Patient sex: M
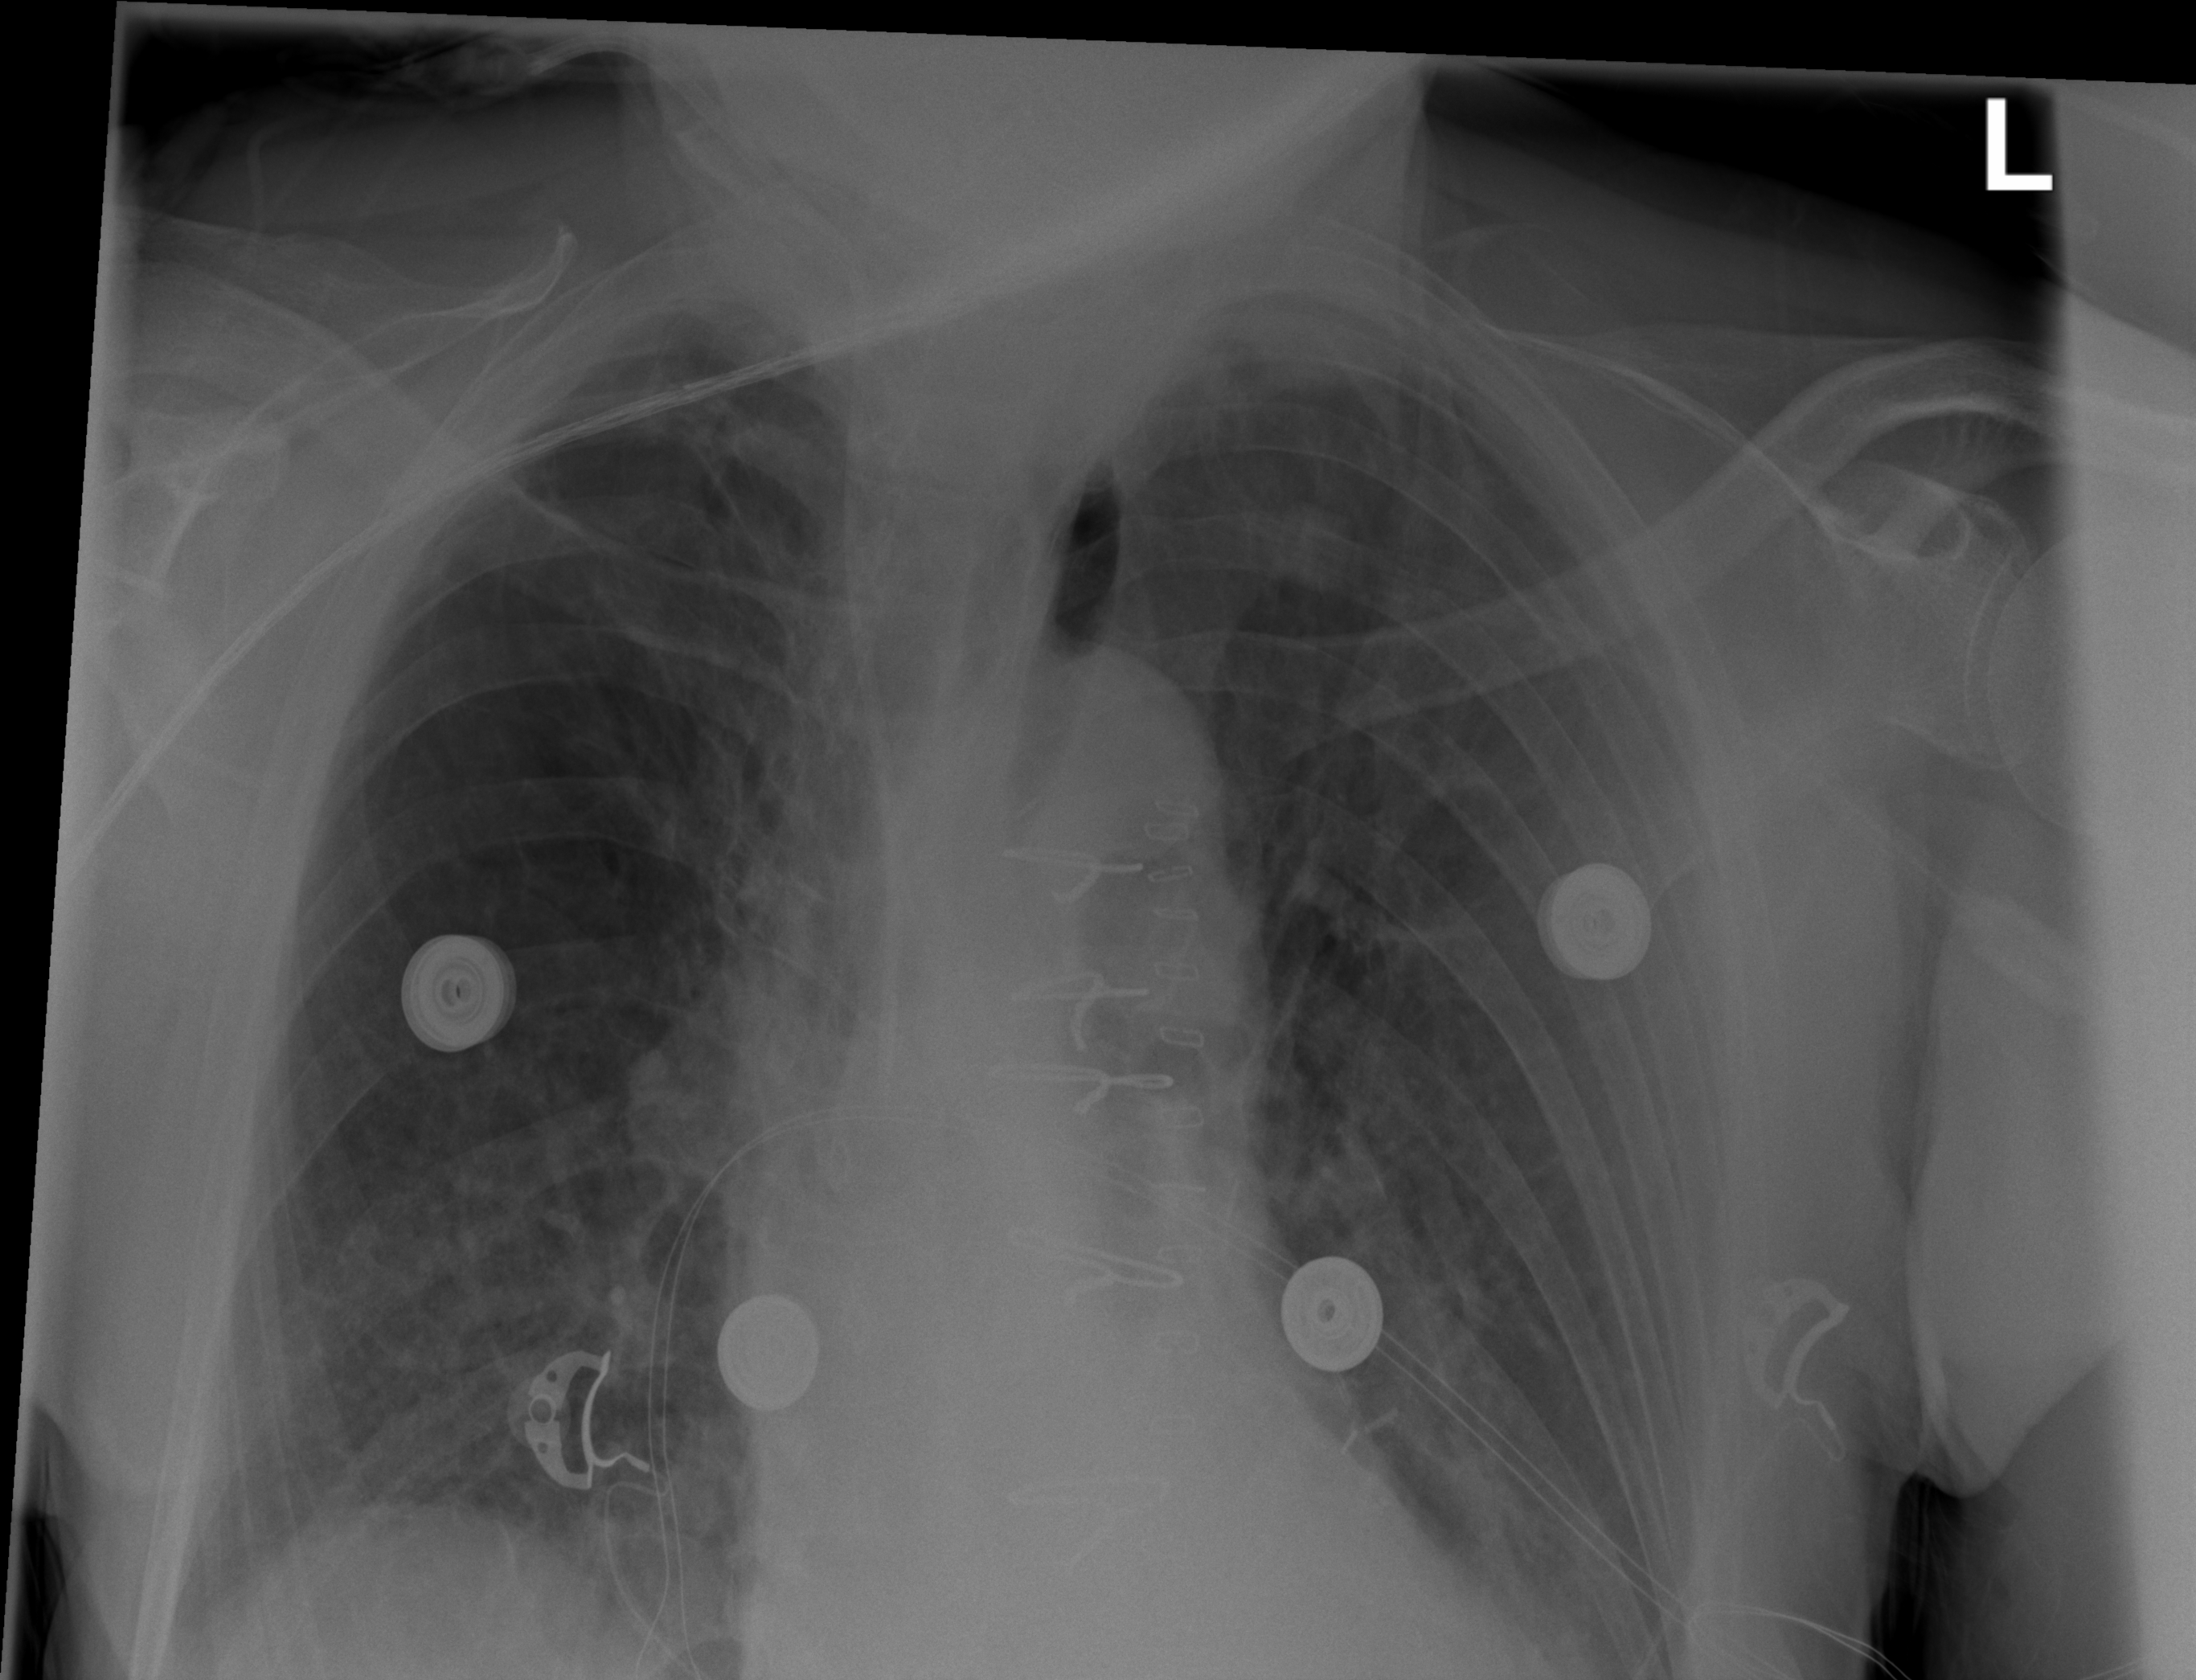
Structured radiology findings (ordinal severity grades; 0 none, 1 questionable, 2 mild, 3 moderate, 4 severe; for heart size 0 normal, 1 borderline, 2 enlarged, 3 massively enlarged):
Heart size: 0
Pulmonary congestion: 0
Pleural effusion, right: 0
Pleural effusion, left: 0
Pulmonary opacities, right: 0
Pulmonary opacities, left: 0
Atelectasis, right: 2
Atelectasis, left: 2